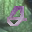
Label: 2